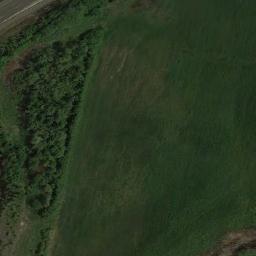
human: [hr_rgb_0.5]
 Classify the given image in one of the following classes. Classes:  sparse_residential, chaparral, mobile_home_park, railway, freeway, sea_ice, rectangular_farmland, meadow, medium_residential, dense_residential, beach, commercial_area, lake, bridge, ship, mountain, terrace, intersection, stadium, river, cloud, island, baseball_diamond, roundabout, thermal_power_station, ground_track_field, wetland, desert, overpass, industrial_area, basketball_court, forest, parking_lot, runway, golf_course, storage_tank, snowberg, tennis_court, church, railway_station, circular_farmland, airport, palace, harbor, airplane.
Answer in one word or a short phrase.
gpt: meadow